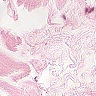
Metastatic tissue present: no